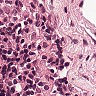
Metastatic tissue present: no